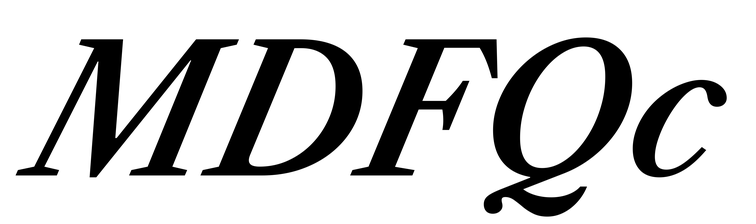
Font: LibreCaslonText-Italic_SemiBold_Italic